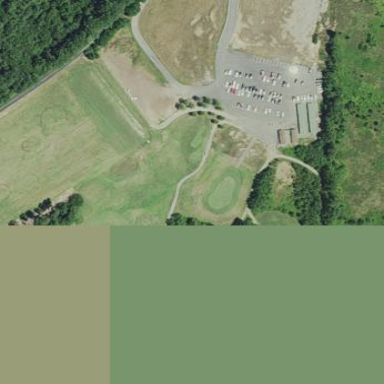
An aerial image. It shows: Rough grass surface in golf course setting.